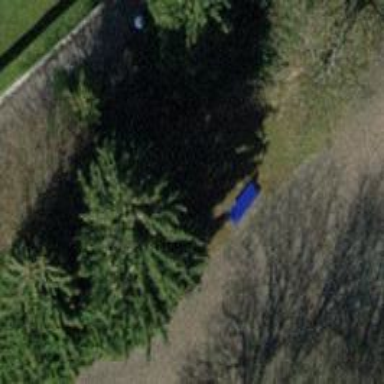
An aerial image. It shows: Blue bench.